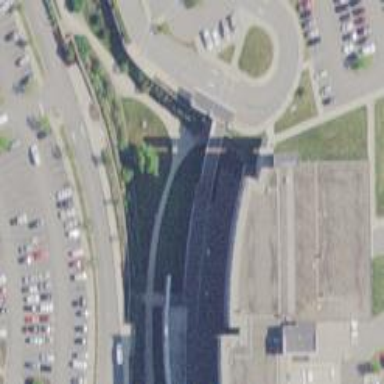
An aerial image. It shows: Entrance designated for emergency ward.